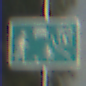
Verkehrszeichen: BeginnVerkehrsberuhigterBereich
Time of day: SunriseSunset
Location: Outdoor (Suburban)
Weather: Clear
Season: NotSpecified
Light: Natural